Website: home-depot
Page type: store-pickup
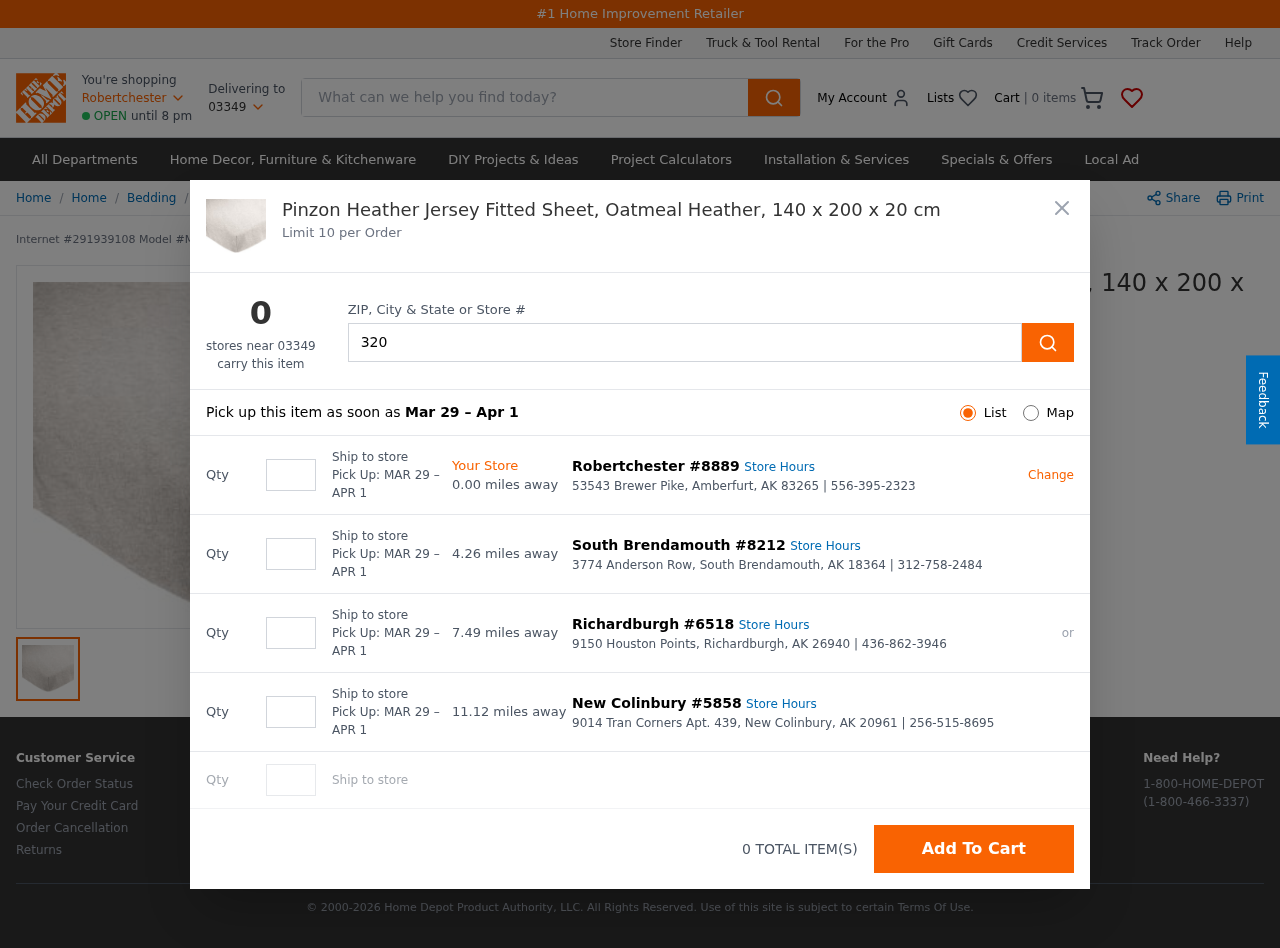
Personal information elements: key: PII_CITY
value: Robertchester
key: PII_LOCATION1_CITY_STATE_ZIP
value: Amberfurt, AK 83265
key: PII_LOCATION1_STREET
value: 53543 Brewer Pike
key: PII_LOCATION2_CITY
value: South Brendamouth
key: PII_LOCATION2_CITY_STATE_ZIP
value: South Brendamouth, AK 18364
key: PII_LOCATION2_STREET
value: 3774 Anderson Row
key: PII_LOCATION3_CITY
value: Richardburgh
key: PII_LOCATION3_CITY_STATE_ZIP
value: Richardburgh, AK 26940
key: PII_LOCATION3_STREET
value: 9150 Houston Points
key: PII_LOCATION4_CITY
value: New Colinbury
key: PII_LOCATION4_CITY_STATE_ZIP
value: New Colinbury, AK 20961
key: PII_LOCATION4_STREET
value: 9014 Tran Corners Apt. 439
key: PII_POSTCODE
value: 03349
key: PII_POSTCODE2
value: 32006
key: PII_LOCATION1_PHONE
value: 556-395-2323
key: PII_LOCATION2_PHONE
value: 312-758-2484
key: PII_LOCATION3_PHONE
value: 436-862-3946
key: PII_LOCATION4_PHONE
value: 256-515-8695
Product elements: key: PRODUCT1_BREADCRUMB
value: Home
Bedding
Bedding Sets
Sheets
Fitted Sheets
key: PRODUCT1_NAME
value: Pinzon Heather Jersey Fitted Sheet, Oatmeal Heather, 140 x 200 x 20 cm
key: PRODUCT_INTERNET_NUMBER
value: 291939108
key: PRODUCT_MODEL_NUMBER
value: MW_OHW321102
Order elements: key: ORDER_NUM_ITEMS
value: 0
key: ORDER_PICKUP_DATE_RANGE
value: MAR 29 – APR 1
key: ORDER_PICKUP_DATE_RANGE
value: Mar 29 – Apr 1
Search elements: key: HEADER_SEARCH
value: What can we help you find today?
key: SEARCH_STORE_LOCATION
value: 32006
Other elements: key: STORE1_DISTANCE
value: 0.00
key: STORE1_NUMBER
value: #8889
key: STORE2_DISTANCE
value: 4.26
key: STORE2_NUMBER
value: #8212
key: STORE3_DISTANCE
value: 7.49
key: STORE3_NUMBER
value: #6518
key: STORE4_DISTANCE
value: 11.12
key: STORE4_NUMBER
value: #5858